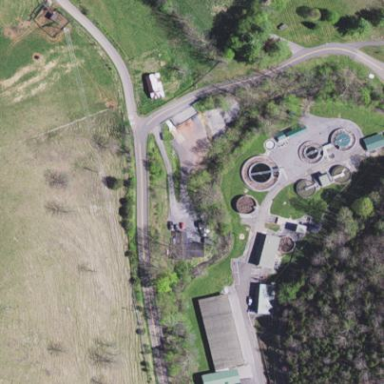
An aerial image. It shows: View of wastewater plant.